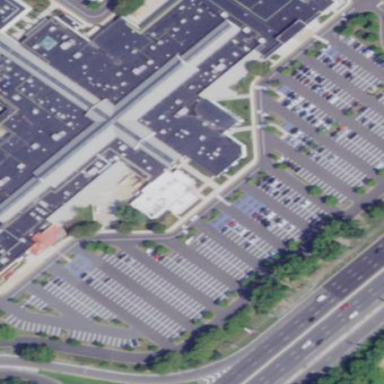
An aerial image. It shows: Mall building.